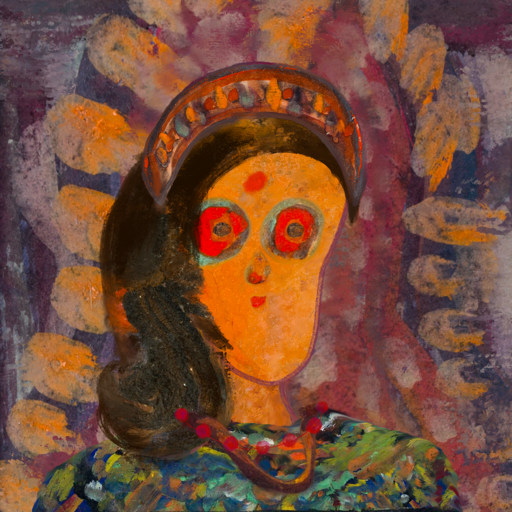
Background: Doll, Head And Neck Front: Hypocrite, Face Front: Sisters, Bust: An_Impression, Hair Front: Gypsy_Queen, Head Accessory: Hypocrite, Second Necklace: Comrade, Necklace: Irani_3, Baby: Blank